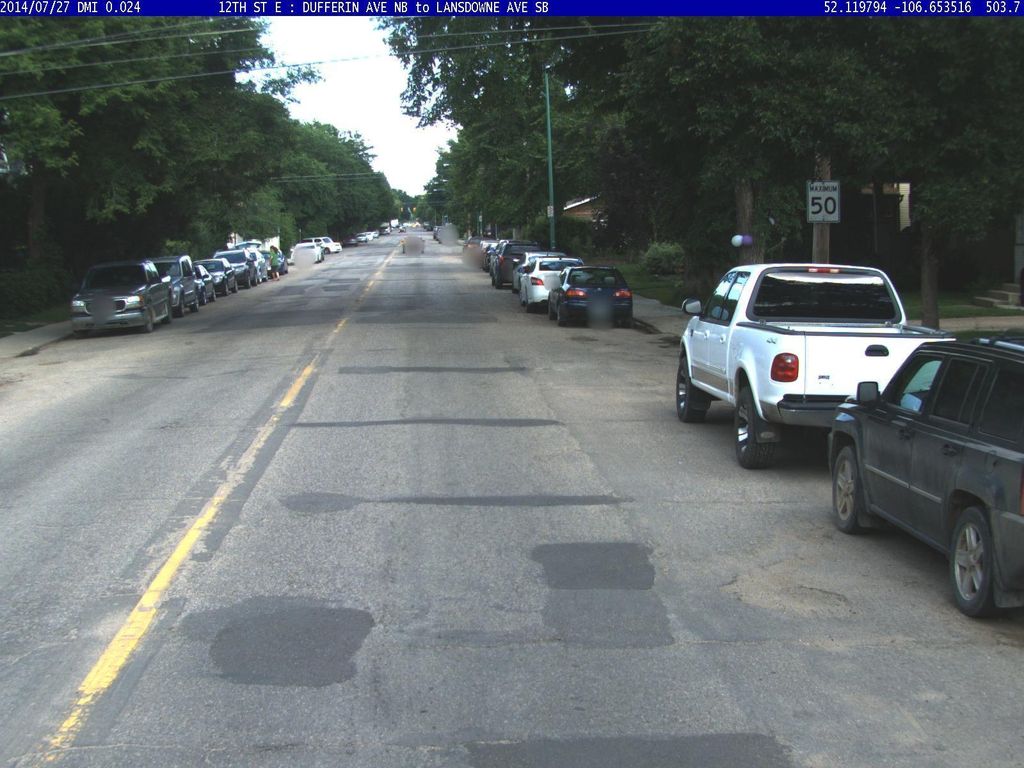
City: saskatoon